Question: For an algorithm competition training (not homework) we were given this question from a past year. Posted it to this site because the other site required a login.
This is the problem:
<URL>
Image didn't work so posted it here:
It has to run in less than one second and I can only think about the slowest way to do it, this is what I tried:
'''
with open('islandin.txt') as fin:
num_houses, length = map(int, fin.readline().split())
tot_length = length * 4 # side length of square
houses = [map(int, line.split()) for line in fin] # inhabited houses read into list from text file
def cost(house_no):
money = 0
for h, p in houses:
if h == house_no: # Skip this house since you don't count the one you build on
continue
d = abs(h - house_no)
shortest_dist = min(d, tot_length - d)
money += shortest_dist * p
return money
def paths():
for house_no in xrange(1, length * 4 + 1):
yield house_no, cost(house_no)
print house_no, cost(house_no) # for testing
print max(paths(), key=lambda (h, m): m) # Gets max path based on the money it makes
'''
What I'm doing at the moment is going through each location and then going through each inhabited house for that location to find the max income location.
Pseudocode:
'''
max_money = 0
max_location = 0
for every location in 1 to length * 4 + 1
money = 0
for house in inhabited_houses:
money = money + shortest_dist * num_people_in_this_house
if money > max_money
max_money = money
max_location = location
'''
This is too slow since it's O(LN) and won't run in under a second for the largest test case. Can someone please simply tell me how to do it in the shortest run time (code isn't required unless you want to) since this has been bugging me for ages.
EDIT: There must be a way of doing this in less than O(L) right?
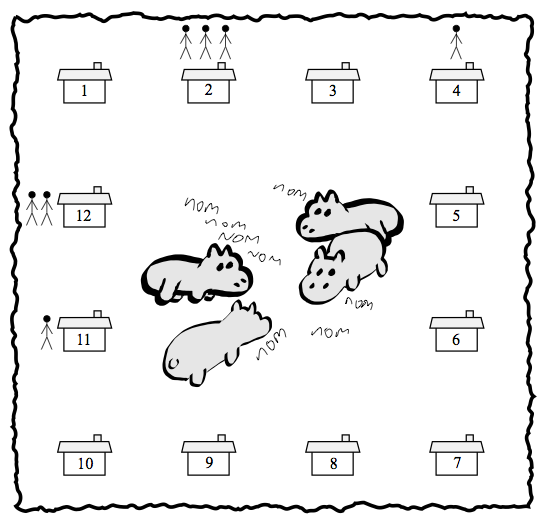
Answer: Suppose the list 'houses' is composed of pairs '(x,pop)' with '0 <= x < 4*L' the location and 'pop' the population.
The objective function, which we want to maximize, is
'''
def revenue(i):
return sum(pop * min((i-j)%(4*L), 4*L - (i-j)%(4*L)) for j,pop in houses)
'''
The naive algorithm O() algorithm is simply:
'''
max_revenue = max(revenue(i) for i in range(4*L))
'''
But it is incredibly wasteful to entirely re-evaluate 'revenue' for each location.
To avoid that, notice that this is a piecewise-linear function; so its derivative is piecewise constant, with discontinuities at two kinds of points:
- 'i''slope''slope + 2*population[i]'- 'i''slope''slope - 2*population[i]'
This makes things very simple:
1. We only have to examine actual houses or opposite-of-houses, so the complexity drops to O(N2).
2. We know how to update the slope from house i-1 to house i, and it requires only O(1) time.
3. Since we know the revenue and the slope at location 0, and since we know how to update the slope iteratively, the complexity actually drops to O(N): between two consecutive houses/opposite-of-houses, we can just multiply the slope by the distance to obtain the difference in revenue.
So the complete algorithm is:
'''
def algorithm(houses, L):
def revenue(i):
return sum(pop * min((i-j)%(4*L), 4*L - (i-j)%(4*L)) for j,pop in houses)
slope_changes = sorted(
[(x, 2*pop) for x,pop in houses] +
[((x+2*L)%(4*L), -2*pop) for x,pop in houses])
current_x = 0
current_revenue = revenue(0)
current_slope = current_revenue - revenue(4*L-1)
best_revenue = current_revenue
for x, slope_delta in slope_changes:
current_revenue += (x-current_x) * current_slope
current_slope += slope_delta
current_x = x
best_revenue = max(best_revenue, current_revenue)
return best_revenue
'''
To keep things simple I used 'sorted()' to merge the two types of slope changes, but this is not optimal as it has O( log ) complexity. If you want better efficiency, you can generate in O() time a sorted list corresponding to the opposite-of-houses, and merge it with the list of houses in O() (e.g. with the standard library's 'heapq.merge'). You could also stream from iterators instead of lists if you want to minimize memory usage.
TLDR: this solution achieves the lowest feasible complexity of O().